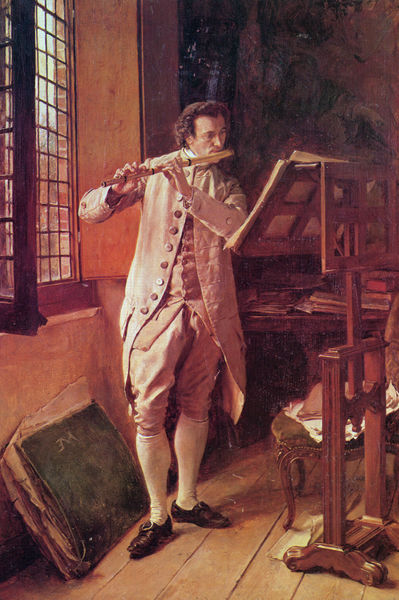
Titel: Le joueur de flûte, Der Flötenspieler
Künstler: Ernest Meissonier
Standort: Compiègne
Institution: Musée National du Château de Compiègne et Musée du Second Empire
Schlagwörter: baum, dunkel, flügel, gemälde, himmel, mann, schatten, weiß, bäume, grün, ocker, braun, fenster, finger, frankreich, frisur, hell, hintergrund, holz, licht, mund, nase, raum, schwarz, stuhl, tisch, zimmer, ölbild, rot, beige, rock, alt, hemd, hose, jacke, wand, augen, barock, falten, gesicht, kragen, samt, stehen, bild, hände, innenraum, instrument, möbel, niederlande, portrait, porträt, signatur, öl, gitter, sonne, boden, haare, interieur, mantel, sessel, konzert, musik, musiker, knopf, locken, rokoko, rosa, fensterläden, genre, perücke, bücher, papier, unterlagen, lehne, perspektive, noten, notenpult, notenständer, parkett, schuhe, üben, übung, farbe, violett, läden, dielen, hocker, schemel, friedrich, kissen, frack, polster, tapete, diele, holzboden, spielen, wandteppich, notenblatt, notenblätter, wandgemälde, staffelei, interior, konzentriert, socken, bretter, holzdielen, waden, knöpfe, gehrock, knopfleiste, weste, spiel, fussboden, schnalle, strümpfe, fugen, nische, offen, buch, fensterrahmen, tageslicht, scheiben, hohe stirn, leinwand, künste, bleiglas, flöte, querflöte, fenstergitter, putz, brauntöne, rotbraun, wams, tonig, knopfreihe, stapel, mappe, ständer, kniebundhose, kniestrümpfe, sammlung, kniebundhosen, fresko, graün, geöffnet, schnallenschuhe, fensterflügel, zeichenmappe, butzenscheiben, miniatur, flöten, flötenspieler, musikant, fensternische, pusten, zeichnungen, note, gestapelt, kniehose, wandbemalung, meissonier, traversflöte, instrumentalist, knickerbocker, seidenstrümpfe, bildermappe, polsternägel, schrittstellung, klarinette, bleiverglasung, knopfe, rockschöße, meissonir, flötist, stuhlpolster, ecru, breter, außenlicht, der fötenspieler, etüde, holzständer, kunstmappe, verstellbar, musk, el, beim spiel, struhl